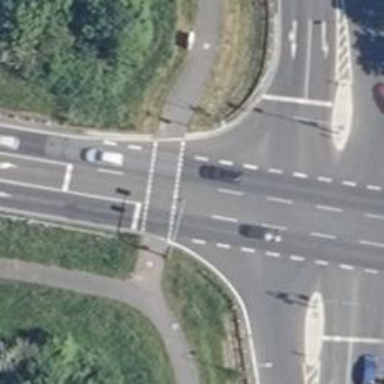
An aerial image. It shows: Crossing with traffic signals.